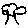
Label: tree